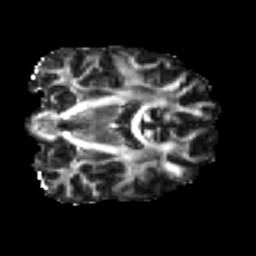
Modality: FA
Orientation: coronal
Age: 24
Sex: male
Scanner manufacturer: ge
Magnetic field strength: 3 T
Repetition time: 7.8 s
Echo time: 0.0606 s